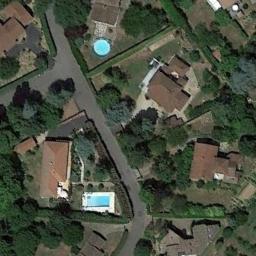
Label: residential